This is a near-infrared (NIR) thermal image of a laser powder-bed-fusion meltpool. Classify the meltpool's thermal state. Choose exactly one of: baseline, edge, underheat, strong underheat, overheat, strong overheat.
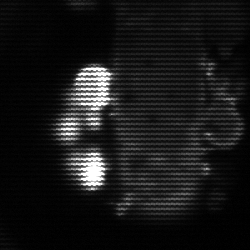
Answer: strong underheat